八年级 · 组合几何学
如图, 在 $\triangle A B C$ 中, $A B=A C, B E$ 平分 $\angle A B C, D E / / B C$, 交 $A B$ 于点 $D$, 交 $A C$ 于点 $E$.

(1) 求证: $B D=D E$;

(2) 若 $\angle D E B=30^{\circ}$ 且 $D E=3$, 求 $A D$ 的长度.

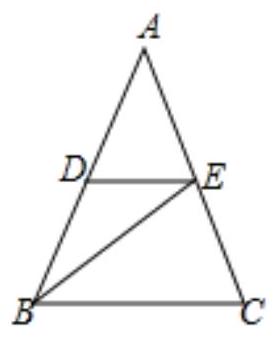
答案: 证明: (1) $\because B E$ 平分 $\angle A B C$,

$\therefore \angle A B E=\angle E B C$

$\because D E / / B C$

$\therefore \angle D E B=\angle E B C$,

$\therefore \angle D B E=\angle D E B$,
$\therefore B D=D E ;$

(2) 解: $\because \angle D E B=\angle D B E=30^{\circ}=\angle E B C$,

$\therefore \angle A B C=60^{\circ}$,

$\because A B=A C$,

$\therefore \triangle A B C$ 是等边三角形,

$\therefore \angle A B C=\angle A C B=\angle A=60^{\circ}$,

$\because D E / / B C$

$\therefore \angle A D E=\angle A B C=60^{\circ}, \angle A E D=\angle C=60^{\circ}$,

$\therefore \triangle A D E$ 是等边三角形,

$\therefore A D=D E=3$.